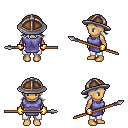
a pixel art fantasy rpg character, female body template, human, tanned skin, chain tabard jacket, white pants, gray loose hair, chain helm, gold gloves, spear, four views (front, back, left, right), 2x2 character sprite sheet, small pixel art, hard edges, no anti-aliasing